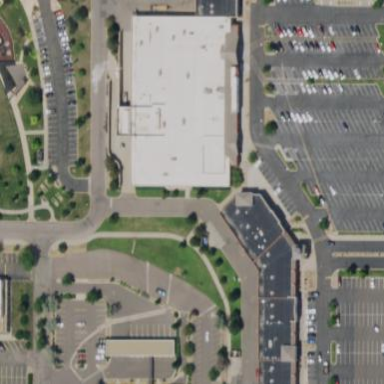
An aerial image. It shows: Building that houses supermarket.